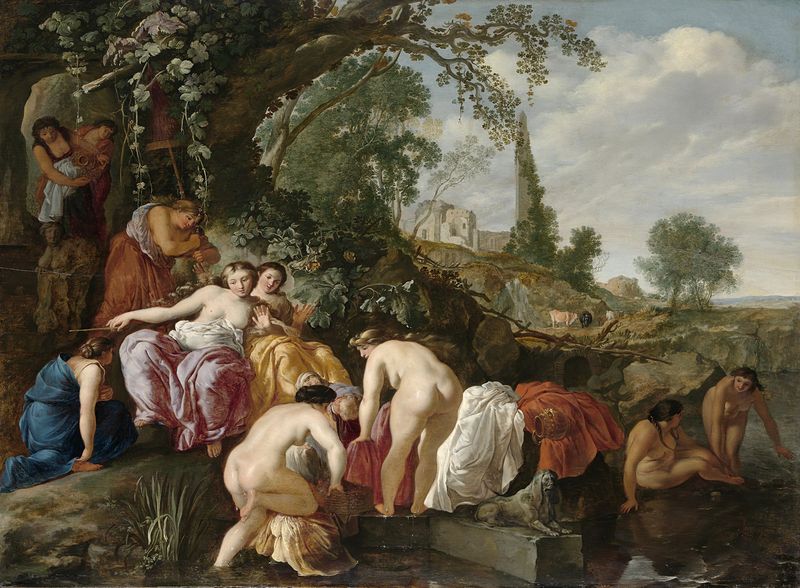
Titel: Farao's dochter vindt Mozes in het biezen mandje
Künstler: Moyses van Wtenbrouck
Standort: Amsterdam
Institution: Rijksmuseum
Schlagwörter: baum, nackt, schatten, wasser, baden, badende, bäume, fluss, frauen, landschaft, damen, kleider, gebäude, tiere, horizont, weite, haare, kind, pflanzen, krug, ranken, brüste, zöpfe, hang, nackte, burg, hygiene